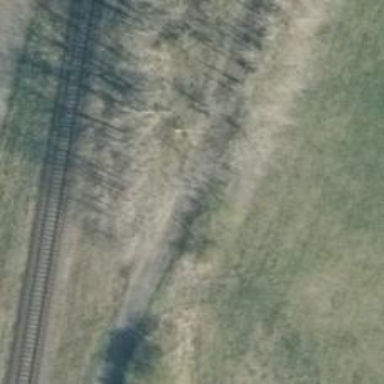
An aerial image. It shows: Compacted track with grade2 surface.